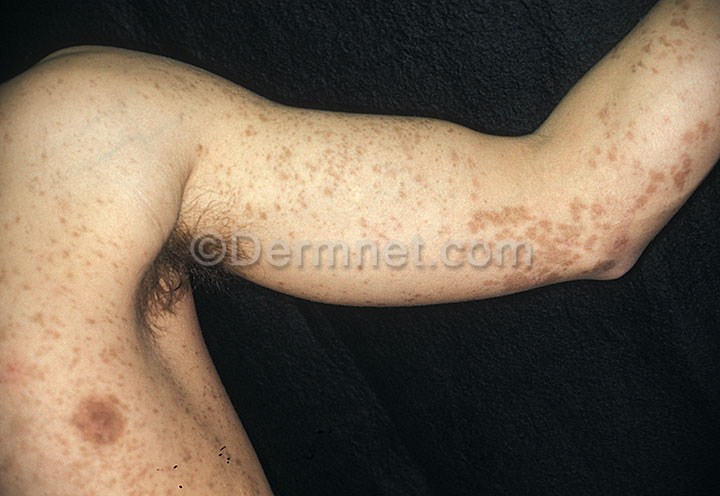
Disease: Nail Fungus and other Nail Disease